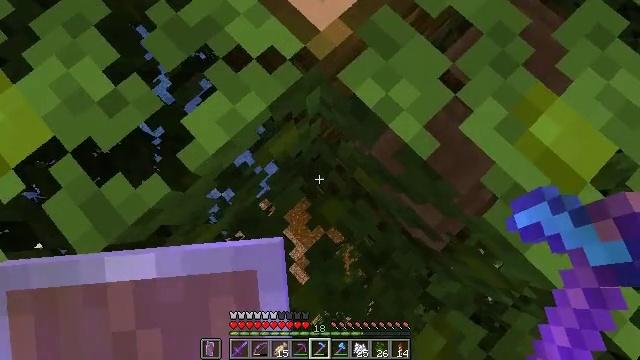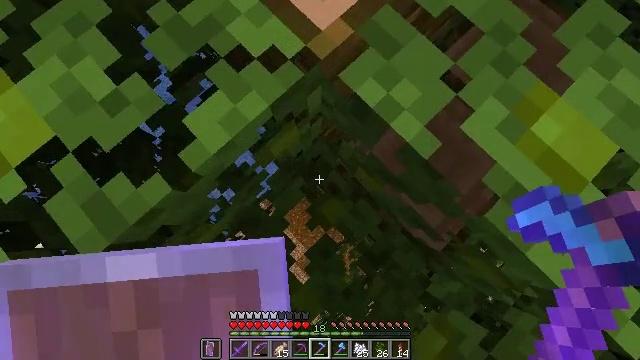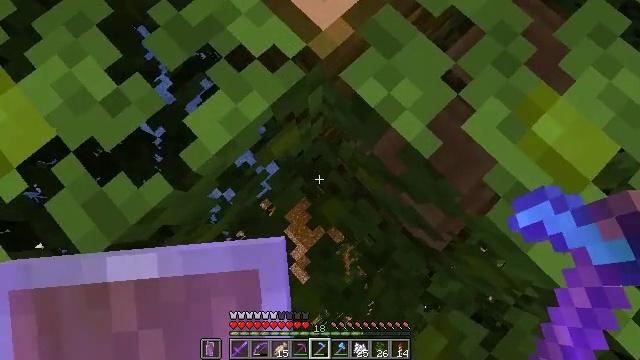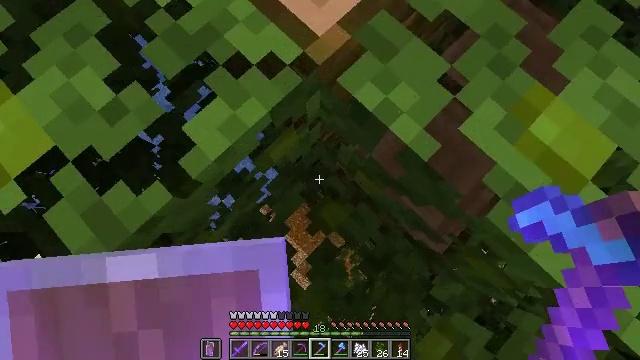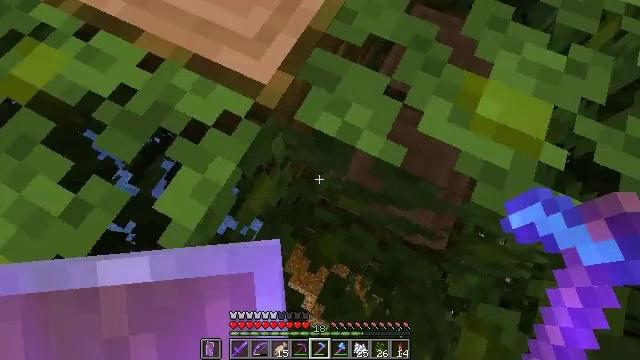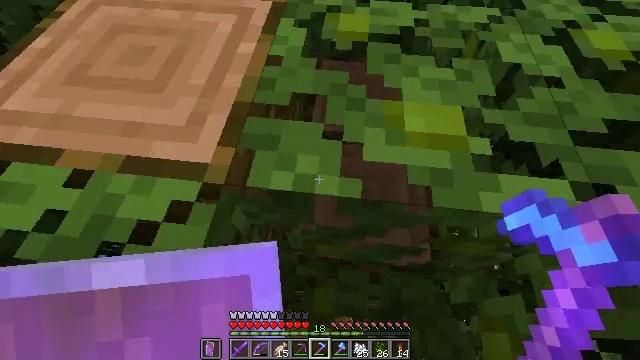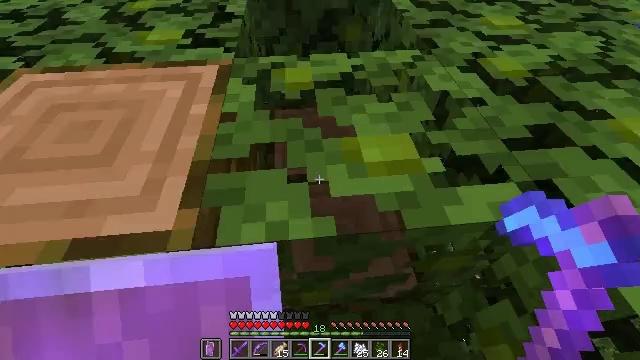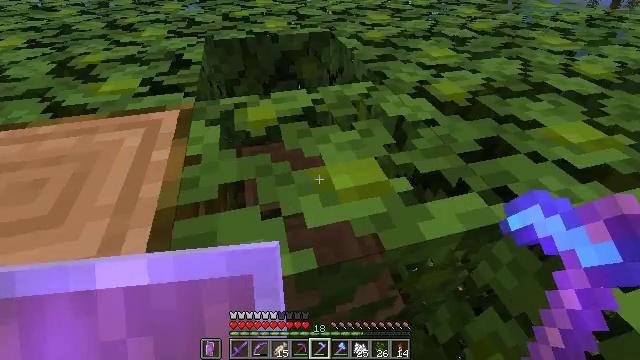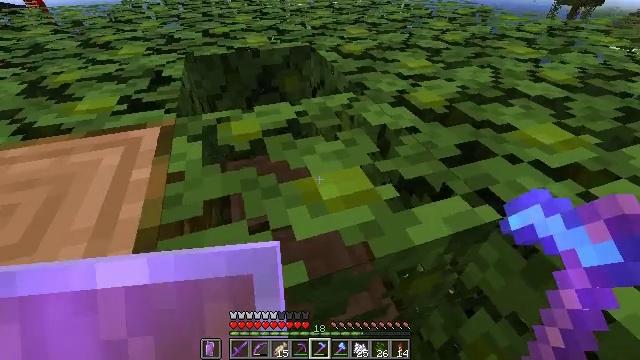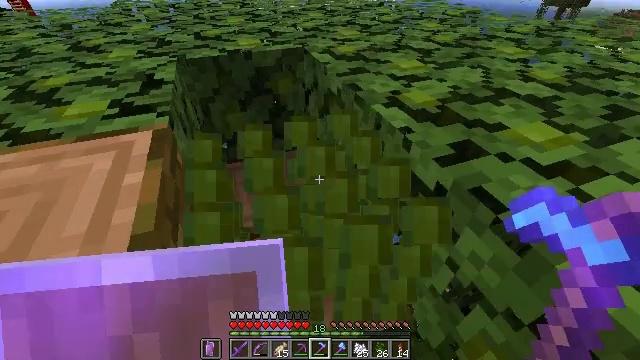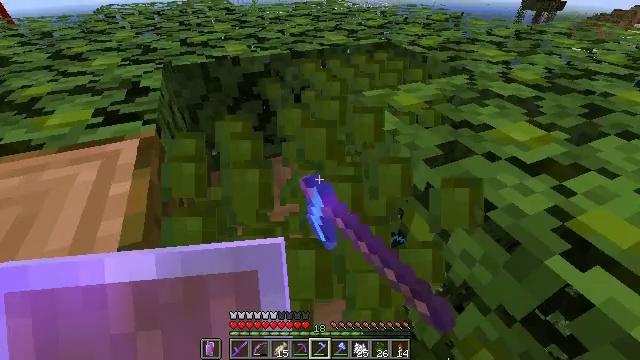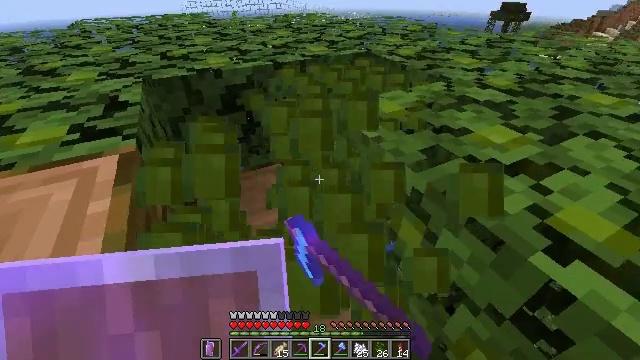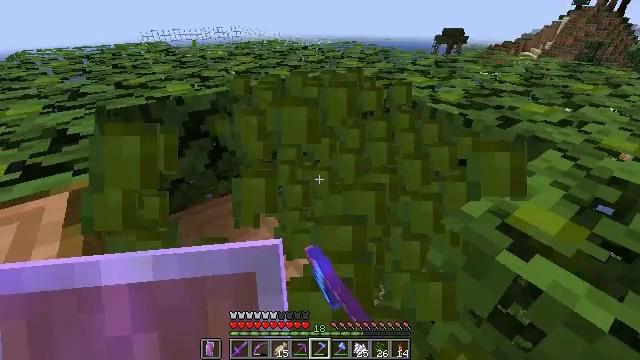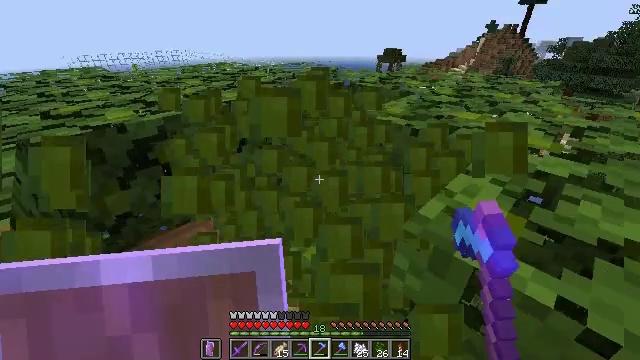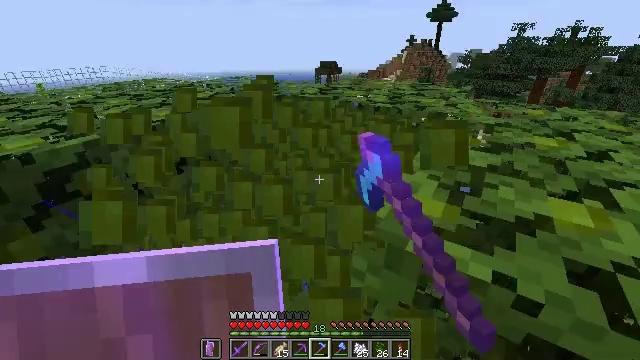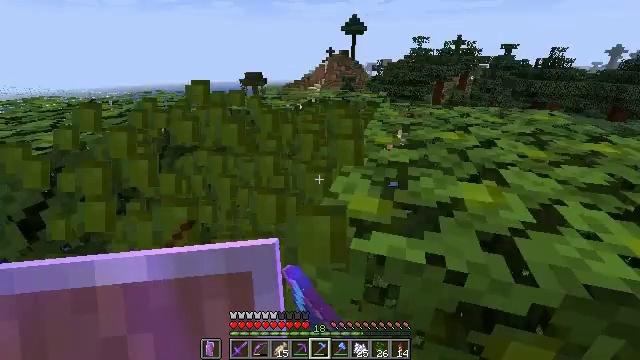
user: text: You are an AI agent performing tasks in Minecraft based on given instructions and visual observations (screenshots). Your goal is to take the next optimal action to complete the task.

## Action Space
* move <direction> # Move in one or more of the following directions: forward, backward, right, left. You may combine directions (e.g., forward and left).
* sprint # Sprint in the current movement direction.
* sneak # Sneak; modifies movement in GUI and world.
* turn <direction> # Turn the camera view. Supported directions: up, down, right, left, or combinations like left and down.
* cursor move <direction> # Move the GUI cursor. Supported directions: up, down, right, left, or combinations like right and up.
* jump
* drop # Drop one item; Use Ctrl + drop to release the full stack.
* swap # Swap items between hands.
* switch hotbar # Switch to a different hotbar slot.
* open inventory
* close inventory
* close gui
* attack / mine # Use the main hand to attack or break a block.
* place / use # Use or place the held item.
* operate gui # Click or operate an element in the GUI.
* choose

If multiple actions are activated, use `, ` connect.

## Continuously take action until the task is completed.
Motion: motion action
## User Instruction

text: Clear the jungle leaves to make way.
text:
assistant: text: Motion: no_op
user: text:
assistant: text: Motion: no_op
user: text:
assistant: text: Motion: turn right and up
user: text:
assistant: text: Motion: turn right and up
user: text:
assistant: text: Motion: turn right and up
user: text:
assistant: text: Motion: turn right and up
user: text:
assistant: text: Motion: turn right and up
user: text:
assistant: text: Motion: turn right and up
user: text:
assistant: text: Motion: turn right, attack / mine
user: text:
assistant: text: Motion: turn right, attack / mine
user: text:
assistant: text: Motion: turn right and up, attack / mine
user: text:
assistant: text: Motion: turn right and up, attack / mine
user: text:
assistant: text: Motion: turn right and up, attack / mine
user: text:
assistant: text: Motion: turn right and up, attack / mine
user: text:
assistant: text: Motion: turn right and up, attack / mine
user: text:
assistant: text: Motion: turn right and up, attack / mine
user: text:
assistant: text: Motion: turn right and up, attack / mine
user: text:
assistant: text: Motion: turn right and up, attack / mine
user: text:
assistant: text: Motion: turn right and up, attack / mine
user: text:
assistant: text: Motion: turn right and up, attack / mine
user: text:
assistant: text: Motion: turn right, attack / mine
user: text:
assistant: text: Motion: turn left, attack / mine
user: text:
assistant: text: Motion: turn left
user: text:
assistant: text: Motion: turn left
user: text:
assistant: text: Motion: turn left and down
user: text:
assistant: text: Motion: turn left
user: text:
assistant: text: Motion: no_op
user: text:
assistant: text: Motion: no_op
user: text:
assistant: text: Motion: no_op
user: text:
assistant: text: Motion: no_op